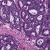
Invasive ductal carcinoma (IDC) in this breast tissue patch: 1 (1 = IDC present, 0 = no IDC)